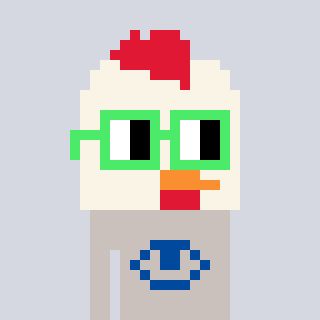
a pixel art character with square light green glasses, a chicken-shaped head and a foggrey-colored body on a cool background